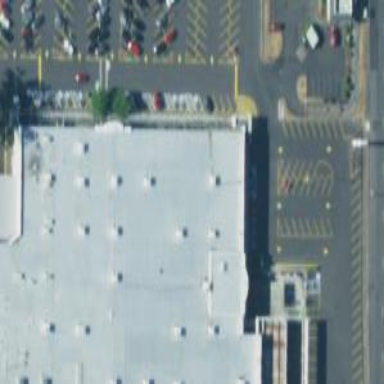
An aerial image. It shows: Supermarket located in building.